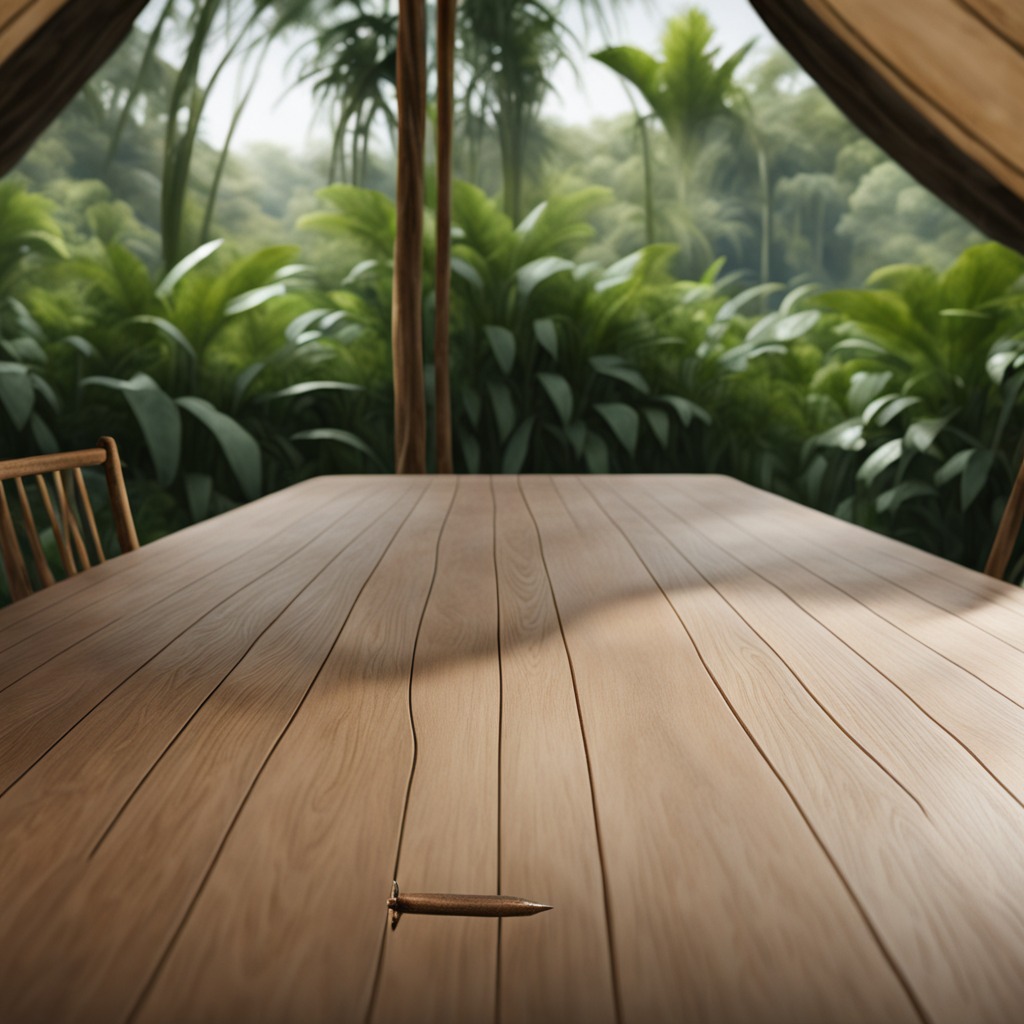
A nail is lying on a wooden table inside a jungle field workshop tent.